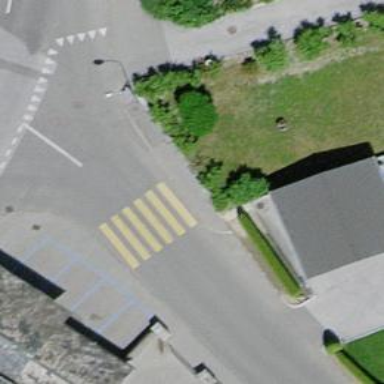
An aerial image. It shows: Uncontrolled zebra crossing on the road.